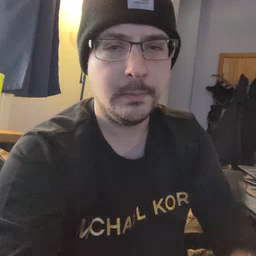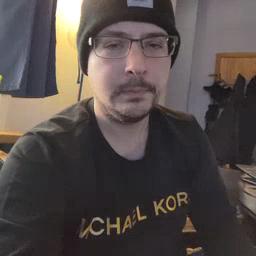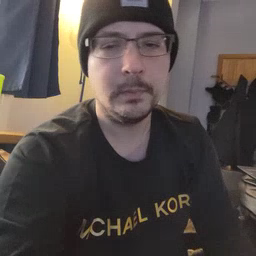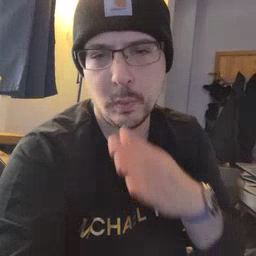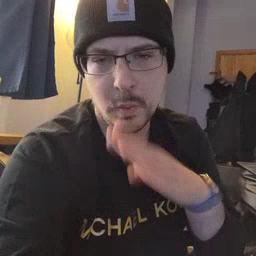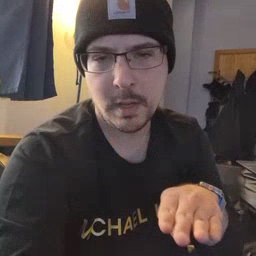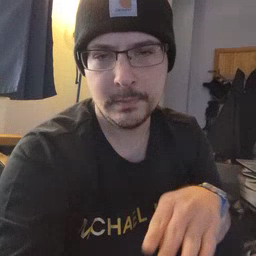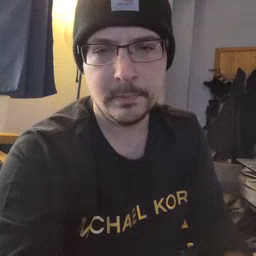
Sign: quiet